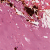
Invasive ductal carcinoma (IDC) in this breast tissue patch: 0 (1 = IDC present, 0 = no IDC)